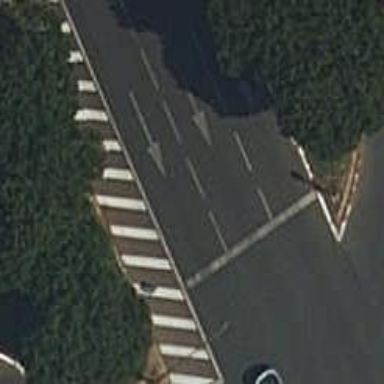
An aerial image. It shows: Road with traffic signals.